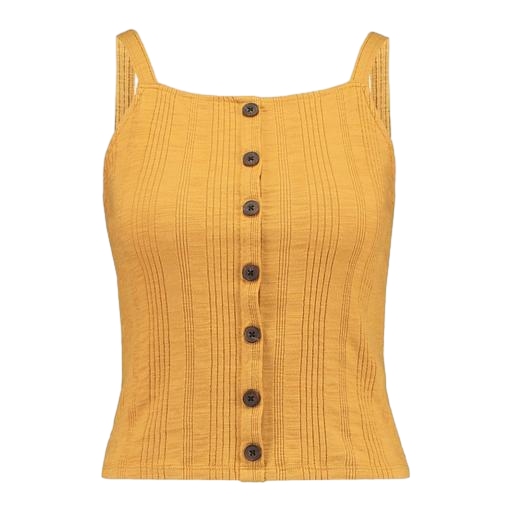
yellow ribbed tank, yellow tank top, yellow pointelle-trimmed camisole, white background